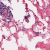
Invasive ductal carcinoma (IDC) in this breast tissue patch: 0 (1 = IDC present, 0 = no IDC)